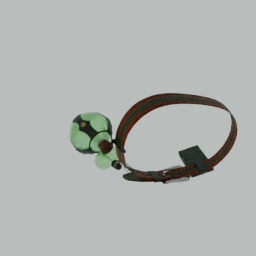
Label: tools